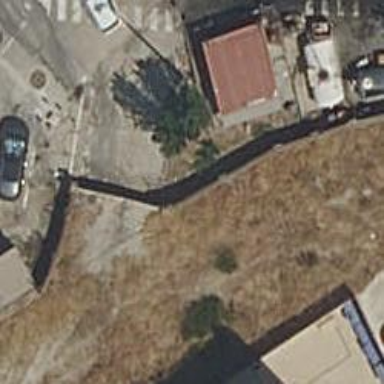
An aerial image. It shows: Wall is shown in the image.